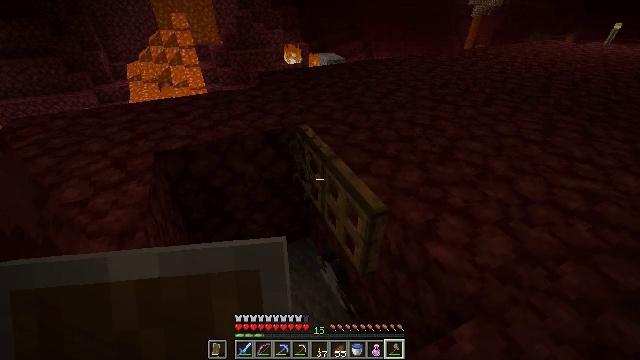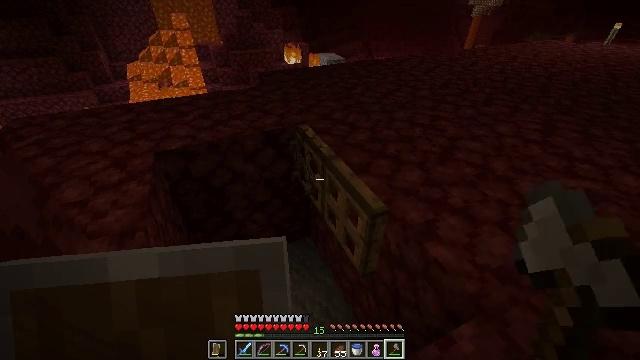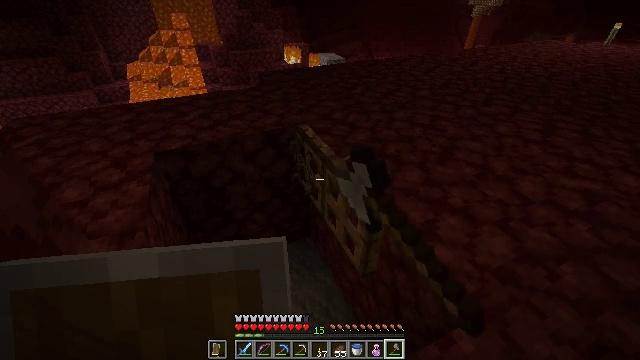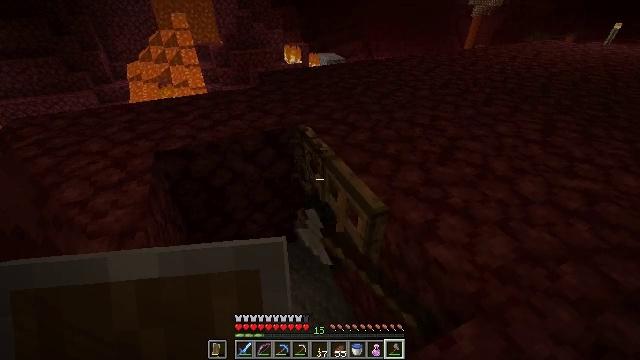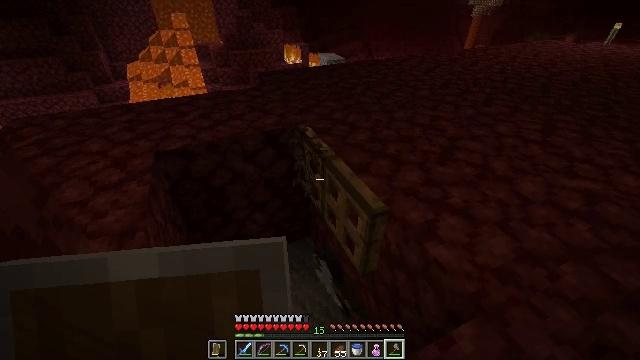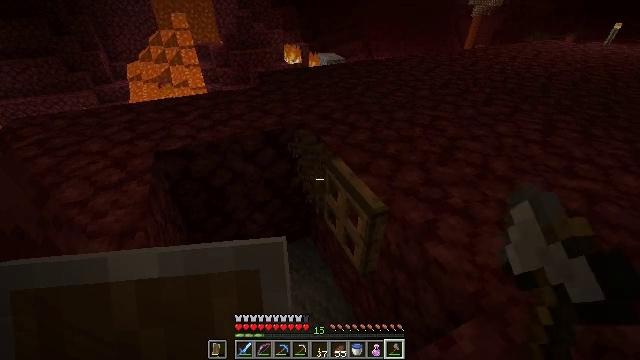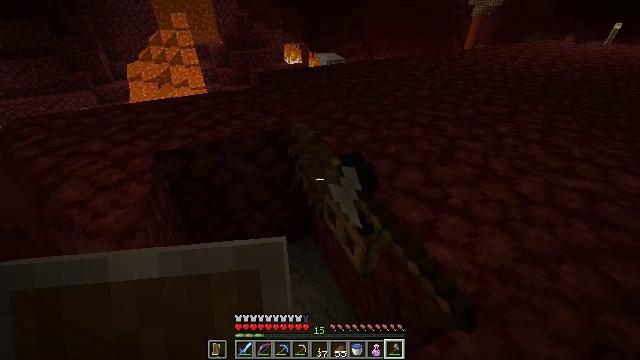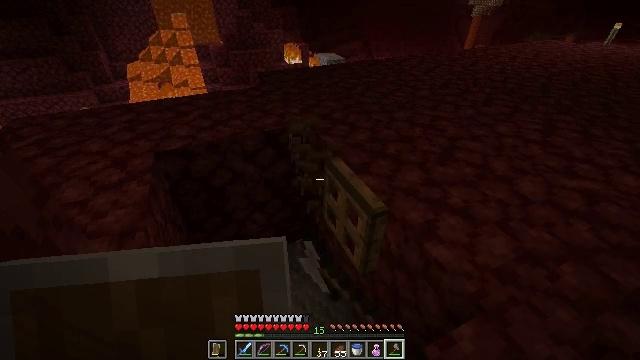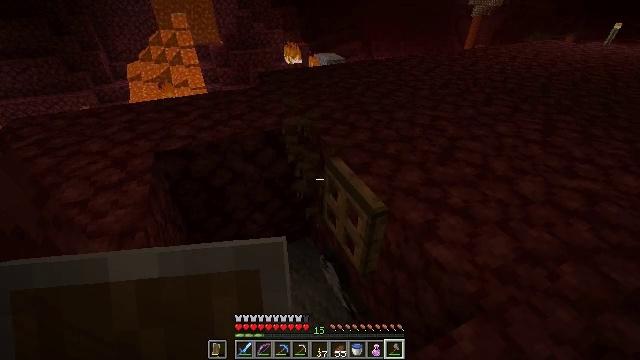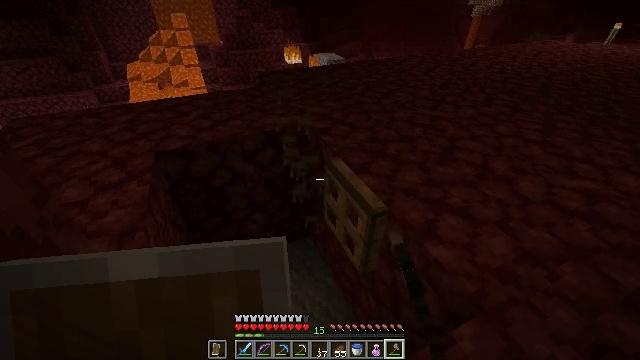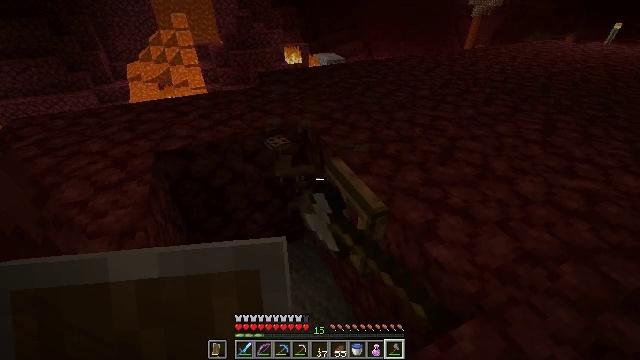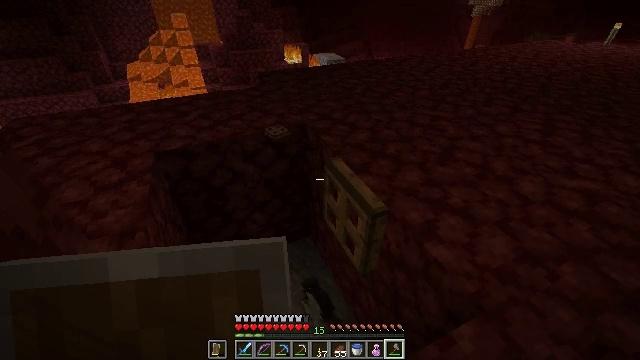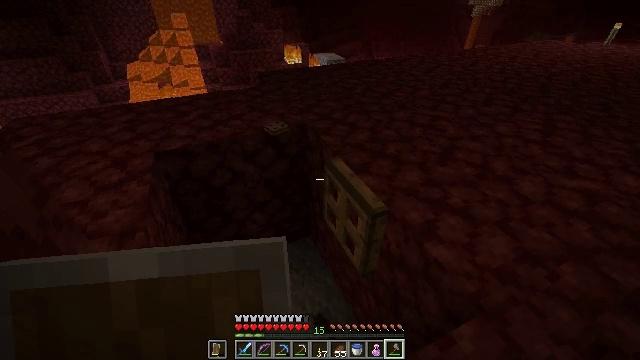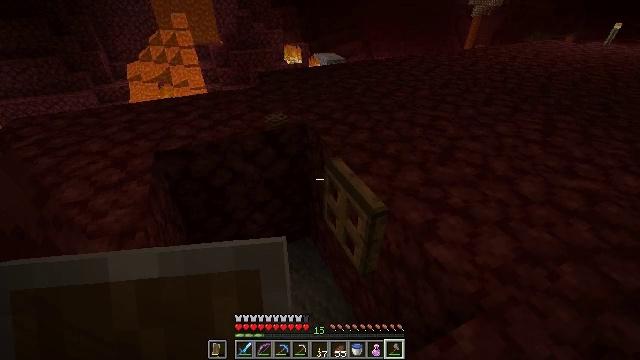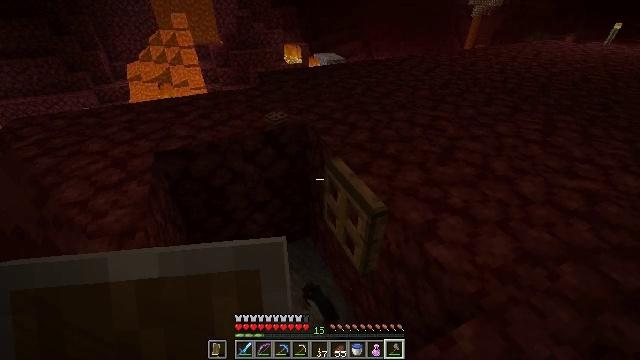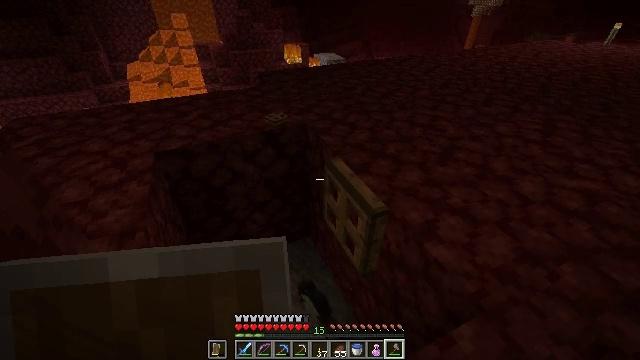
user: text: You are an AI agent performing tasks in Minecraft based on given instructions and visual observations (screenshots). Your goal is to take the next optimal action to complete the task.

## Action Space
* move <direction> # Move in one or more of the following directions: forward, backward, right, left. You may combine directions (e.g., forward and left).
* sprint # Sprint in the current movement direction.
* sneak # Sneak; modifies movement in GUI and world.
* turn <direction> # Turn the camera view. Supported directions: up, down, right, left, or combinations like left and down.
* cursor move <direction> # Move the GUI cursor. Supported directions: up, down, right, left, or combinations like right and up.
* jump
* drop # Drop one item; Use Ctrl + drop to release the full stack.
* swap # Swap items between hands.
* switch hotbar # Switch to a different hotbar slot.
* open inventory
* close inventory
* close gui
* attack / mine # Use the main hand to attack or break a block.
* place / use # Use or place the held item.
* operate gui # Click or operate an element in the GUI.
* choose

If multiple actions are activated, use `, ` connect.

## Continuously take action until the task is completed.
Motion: motion action
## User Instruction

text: Break the oak trapdoor to collect it.
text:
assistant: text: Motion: attack / mine
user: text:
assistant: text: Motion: attack / mine
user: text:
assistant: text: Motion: attack / mine
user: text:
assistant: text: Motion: attack / mine
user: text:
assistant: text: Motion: attack / mine
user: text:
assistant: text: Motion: attack / mine
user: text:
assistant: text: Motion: attack / mine
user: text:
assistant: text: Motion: attack / mine
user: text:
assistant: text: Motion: attack / mine
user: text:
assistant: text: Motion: attack / mine
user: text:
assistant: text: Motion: attack / mine
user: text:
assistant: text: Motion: attack / mine
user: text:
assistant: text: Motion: attack / mine
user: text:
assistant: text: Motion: attack / mine
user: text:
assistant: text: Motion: attack / mine
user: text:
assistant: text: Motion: attack / mine
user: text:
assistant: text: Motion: attack / mine
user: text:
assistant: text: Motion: attack / mine
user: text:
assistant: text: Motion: attack / mine
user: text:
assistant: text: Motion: attack / mine
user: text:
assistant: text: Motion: attack / mine
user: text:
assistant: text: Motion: attack / mine
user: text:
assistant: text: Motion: attack / mine
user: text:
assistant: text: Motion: attack / mine
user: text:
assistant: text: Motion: attack / mine
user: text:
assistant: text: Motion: attack / mine
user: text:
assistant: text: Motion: attack / mine
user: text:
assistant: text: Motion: attack / mine
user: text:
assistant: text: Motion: attack / mine
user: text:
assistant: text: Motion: attack / mine